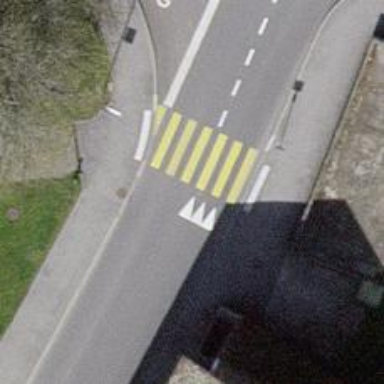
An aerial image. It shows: Marked crossing on the road.